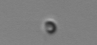
Label: nanoplankton_mix